Question: How many favorite songs?
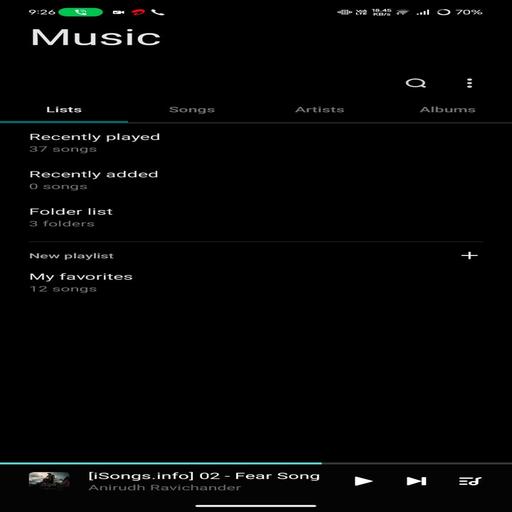
Answer: Twelve songs